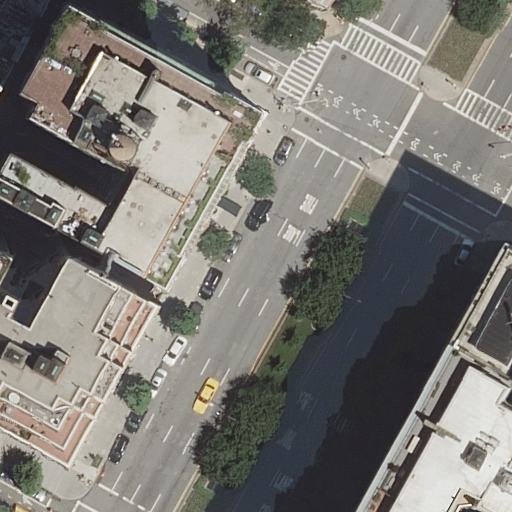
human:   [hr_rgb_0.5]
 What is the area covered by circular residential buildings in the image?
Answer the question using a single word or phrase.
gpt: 0m2

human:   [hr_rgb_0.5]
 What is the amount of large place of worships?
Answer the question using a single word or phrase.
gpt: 1

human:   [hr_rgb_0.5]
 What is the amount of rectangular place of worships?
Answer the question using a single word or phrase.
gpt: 0

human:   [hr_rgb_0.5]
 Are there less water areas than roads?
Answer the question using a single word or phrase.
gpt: yes

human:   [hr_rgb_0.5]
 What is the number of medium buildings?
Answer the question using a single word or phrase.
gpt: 2

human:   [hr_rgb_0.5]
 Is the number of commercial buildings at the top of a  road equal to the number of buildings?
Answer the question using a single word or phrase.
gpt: no

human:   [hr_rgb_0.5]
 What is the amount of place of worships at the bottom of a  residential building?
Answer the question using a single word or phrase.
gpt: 0

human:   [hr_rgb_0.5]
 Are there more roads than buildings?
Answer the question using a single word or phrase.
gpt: no

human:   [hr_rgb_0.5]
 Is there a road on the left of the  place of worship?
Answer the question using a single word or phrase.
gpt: yes

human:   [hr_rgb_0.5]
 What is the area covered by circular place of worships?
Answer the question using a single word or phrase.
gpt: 0m2

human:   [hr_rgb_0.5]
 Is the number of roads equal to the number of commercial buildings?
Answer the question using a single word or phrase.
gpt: no

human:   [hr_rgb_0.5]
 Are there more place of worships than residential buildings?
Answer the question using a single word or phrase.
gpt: no

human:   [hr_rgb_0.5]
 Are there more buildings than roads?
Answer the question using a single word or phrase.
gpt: yes

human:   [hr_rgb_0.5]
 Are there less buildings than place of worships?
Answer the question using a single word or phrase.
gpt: no

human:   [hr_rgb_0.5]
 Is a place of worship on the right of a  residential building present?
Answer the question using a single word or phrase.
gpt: yes

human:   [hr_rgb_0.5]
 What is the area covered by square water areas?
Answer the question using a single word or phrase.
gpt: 0m2

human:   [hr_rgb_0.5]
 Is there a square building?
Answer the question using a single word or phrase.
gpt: no

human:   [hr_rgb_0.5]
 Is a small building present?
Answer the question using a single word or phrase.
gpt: yes

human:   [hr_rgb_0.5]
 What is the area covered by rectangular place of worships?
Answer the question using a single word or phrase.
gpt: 0m2

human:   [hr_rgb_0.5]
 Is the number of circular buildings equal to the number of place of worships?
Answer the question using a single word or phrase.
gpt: no

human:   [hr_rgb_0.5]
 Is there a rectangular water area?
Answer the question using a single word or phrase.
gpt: no

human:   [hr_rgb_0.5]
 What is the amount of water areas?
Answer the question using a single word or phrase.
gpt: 0

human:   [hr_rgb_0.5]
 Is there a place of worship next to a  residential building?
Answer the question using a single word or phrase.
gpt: yes

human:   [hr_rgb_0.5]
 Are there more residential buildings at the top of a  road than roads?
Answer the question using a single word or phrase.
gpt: yes

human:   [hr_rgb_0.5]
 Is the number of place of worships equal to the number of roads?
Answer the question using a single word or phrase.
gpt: no

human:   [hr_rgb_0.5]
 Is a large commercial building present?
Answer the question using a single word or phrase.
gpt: no

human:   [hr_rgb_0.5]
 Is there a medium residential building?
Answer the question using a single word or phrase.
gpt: yes

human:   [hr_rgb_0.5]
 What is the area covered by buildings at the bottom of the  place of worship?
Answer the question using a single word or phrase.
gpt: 1930m2

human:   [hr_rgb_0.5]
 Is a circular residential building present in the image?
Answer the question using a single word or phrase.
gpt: no

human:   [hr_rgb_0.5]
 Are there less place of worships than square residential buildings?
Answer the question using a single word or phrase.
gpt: no

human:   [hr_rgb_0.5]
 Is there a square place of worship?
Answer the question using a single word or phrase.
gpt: no

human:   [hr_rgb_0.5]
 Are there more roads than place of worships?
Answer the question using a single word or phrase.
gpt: yes

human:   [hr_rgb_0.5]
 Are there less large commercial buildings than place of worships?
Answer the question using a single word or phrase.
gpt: yes

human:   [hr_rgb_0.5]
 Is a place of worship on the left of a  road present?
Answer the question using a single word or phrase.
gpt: yes

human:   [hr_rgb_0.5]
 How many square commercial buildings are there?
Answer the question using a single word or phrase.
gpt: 0

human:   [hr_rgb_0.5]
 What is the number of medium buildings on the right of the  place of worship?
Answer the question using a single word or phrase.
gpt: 1